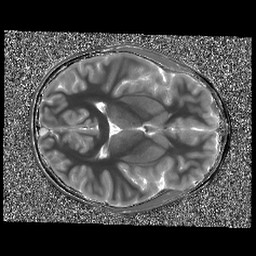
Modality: T1map
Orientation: axial
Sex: female
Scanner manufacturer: siemens
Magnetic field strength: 3 T
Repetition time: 5 s
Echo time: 0.00368 s